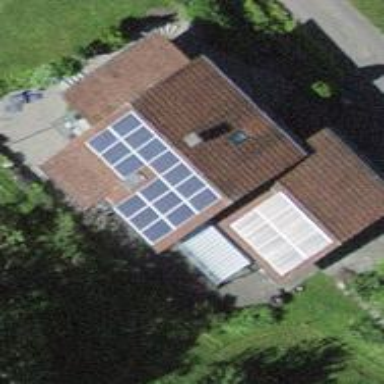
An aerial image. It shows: Solar photovoltaic panel generator.